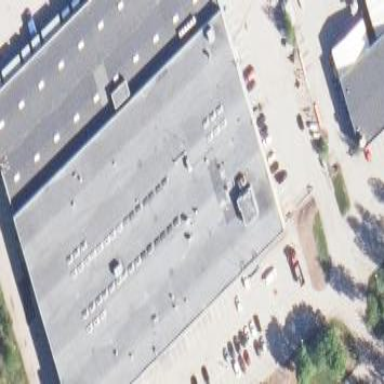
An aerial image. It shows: Industrial building that serves as wholesale shop.